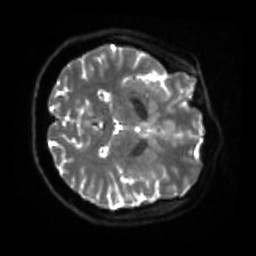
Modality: sbref
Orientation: axial
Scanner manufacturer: siemens
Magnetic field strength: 3 T
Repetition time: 4 s
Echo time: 0.0594 s